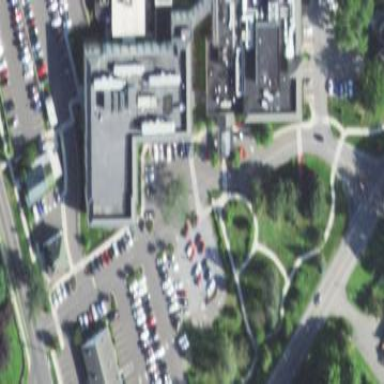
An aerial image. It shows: Hospital building.